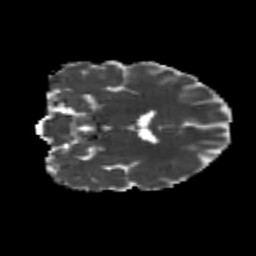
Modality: MD
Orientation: coronal
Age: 24
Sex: female
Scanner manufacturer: siemens
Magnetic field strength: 3 T
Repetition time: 3.5 s
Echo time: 0.104 s